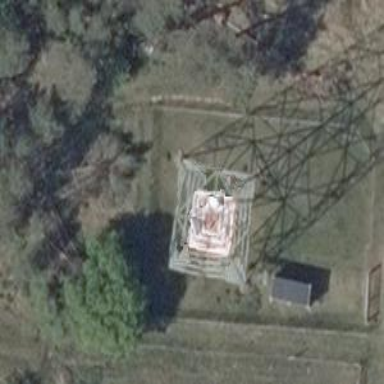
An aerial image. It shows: Communication mast tower.